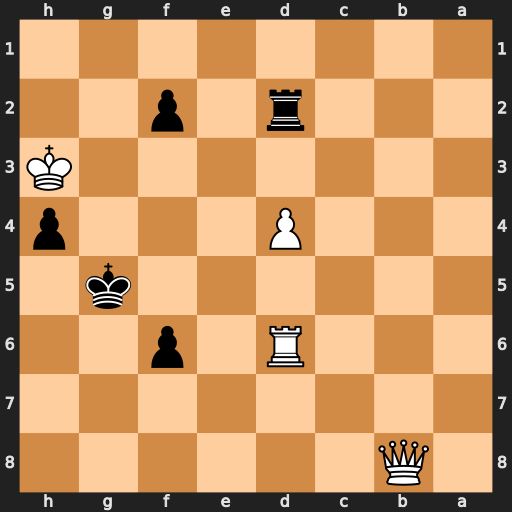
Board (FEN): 1Q6/8/3R1p2/6k1/3P3p/7K/3r1p2/8
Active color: b
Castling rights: -
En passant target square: -
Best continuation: f1=Q#